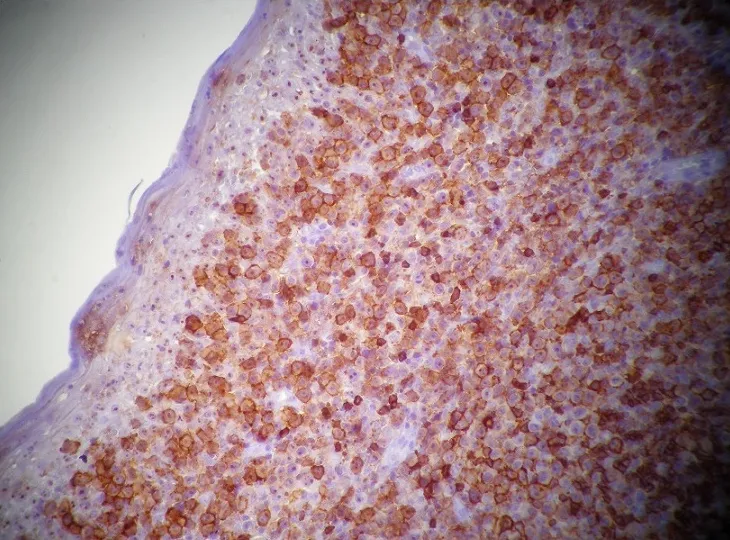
Immunohistochemical testing showed the large tumor cells express CD 20.
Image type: pathology (immunostaining)